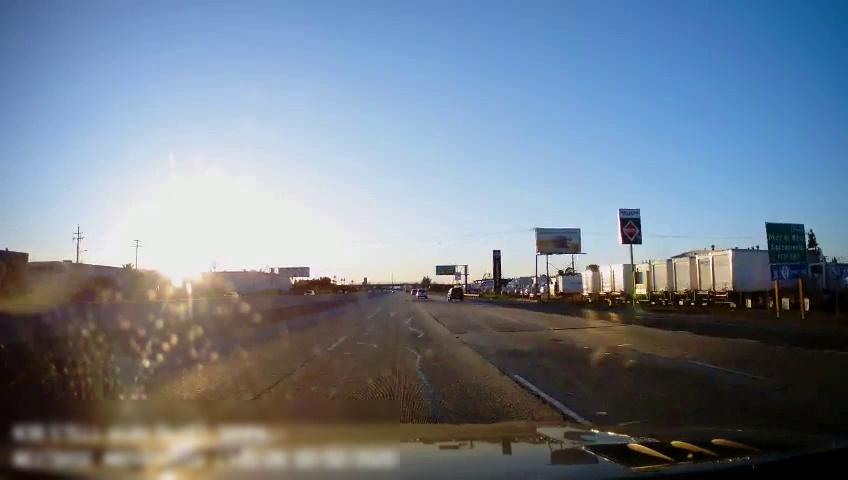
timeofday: Day
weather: Sunny
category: Drivable Space
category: Vehicles | Truck
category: Vehicles | SUV
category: Vehicles | Car
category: Vehicles | SUV
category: Lanes | Current Lane
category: Lanes | Current Lane
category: Lanes | Alternate Lane
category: Lanes | Alternate Lane
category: Lanes | Alternate Lane
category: Traffic | Signs
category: Traffic | Signs